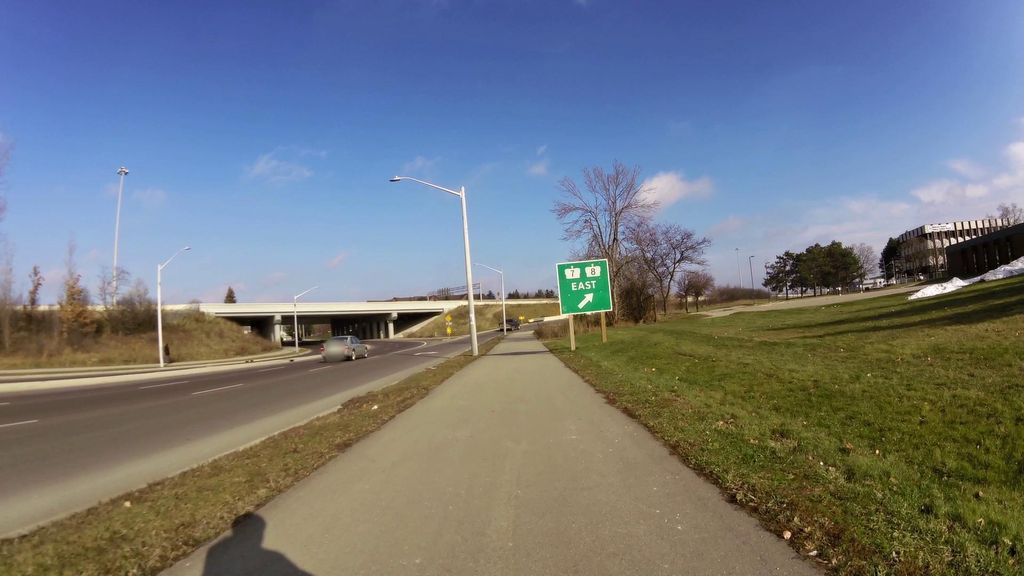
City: kitchener-waterloo